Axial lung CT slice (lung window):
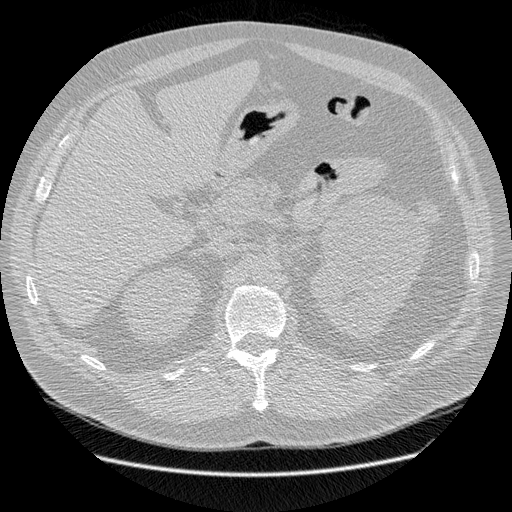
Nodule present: no